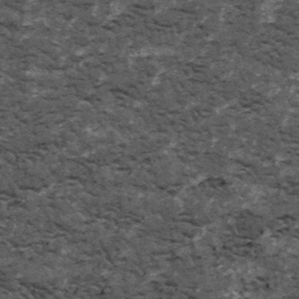
Label: frost